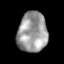
Tissue: lung
Cell type: Endothelial cells
Senescence score: 0.2283
Nuclear area (px): 1164
Mean DAPI intensity: 155.646